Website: slack
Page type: newsletter-management
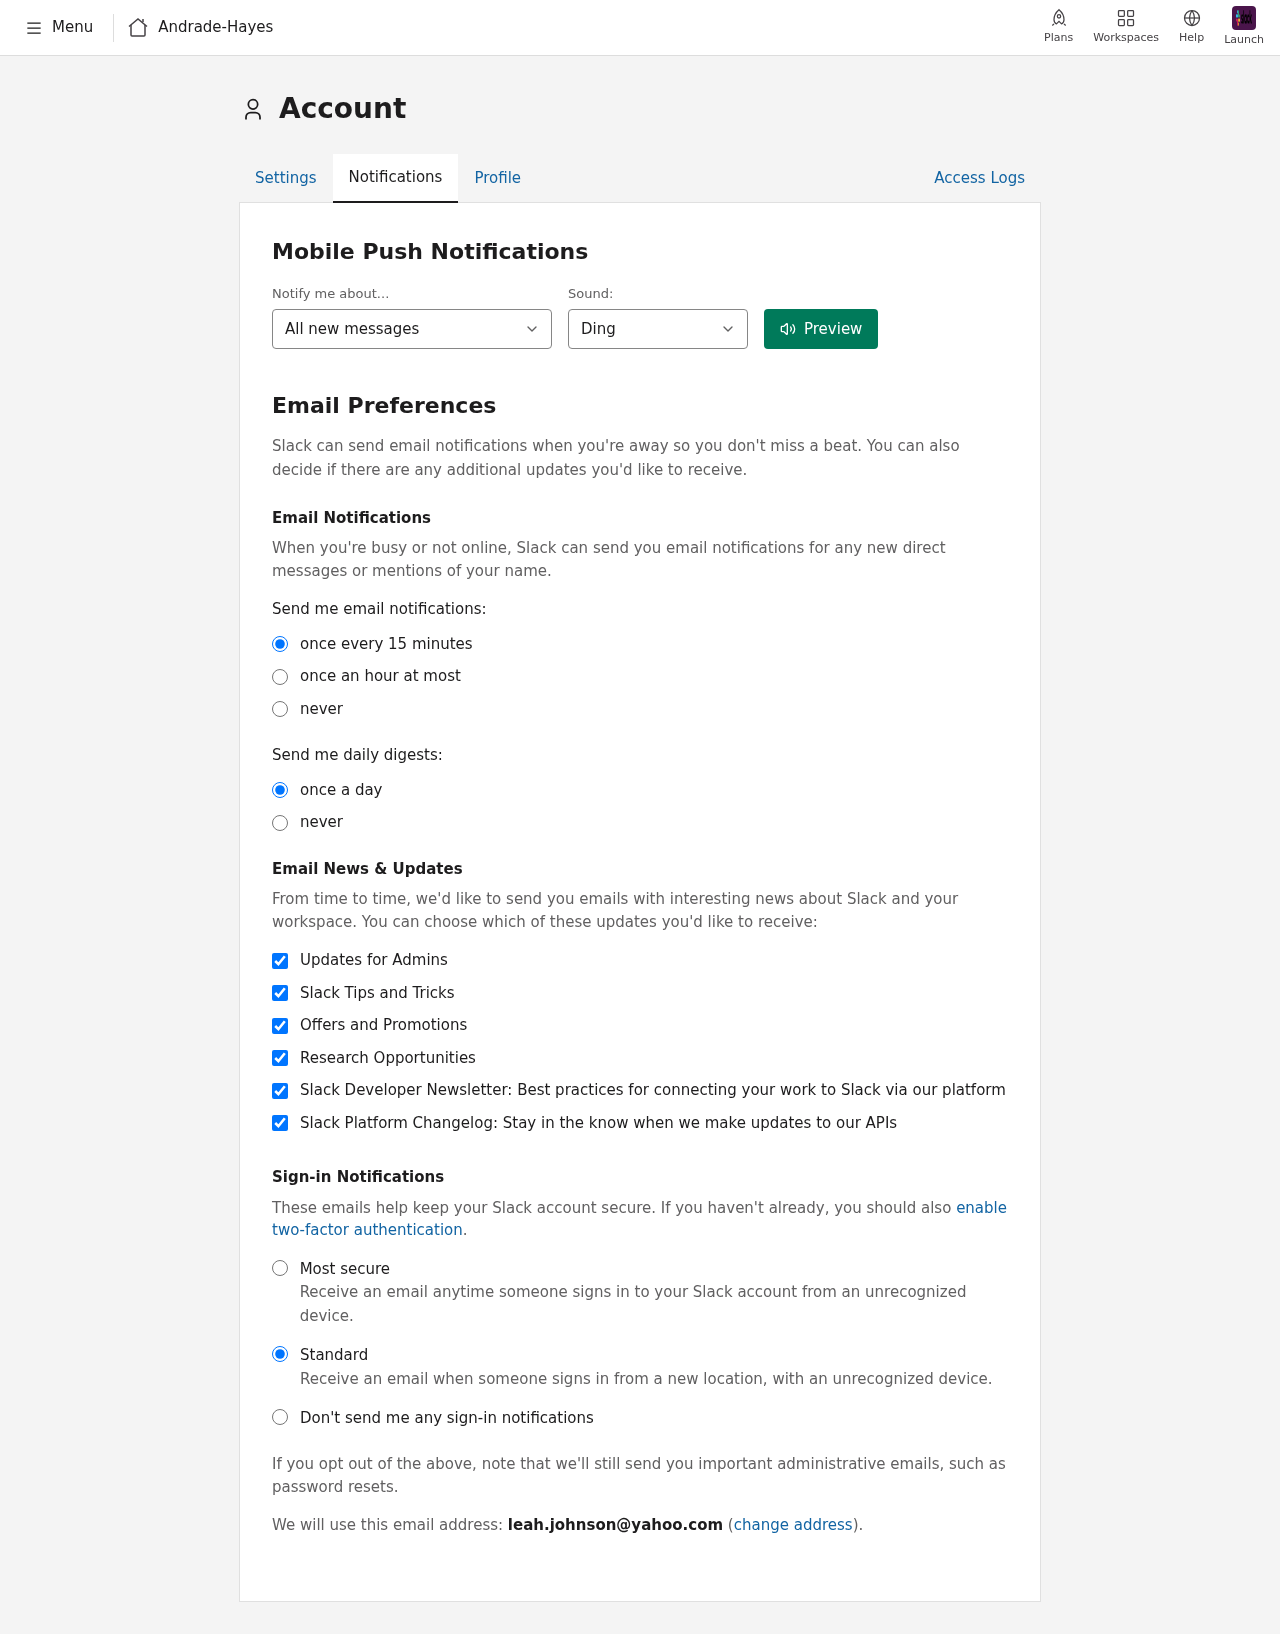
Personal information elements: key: PII_COMPANY
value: Andrade-Hayes
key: PII_EMAIL
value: leah.johnson@yahoo.com